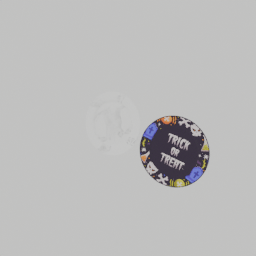
Label: architecture